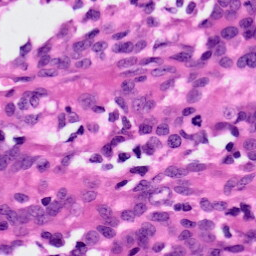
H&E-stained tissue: Ovarian